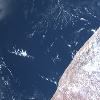
Label: water